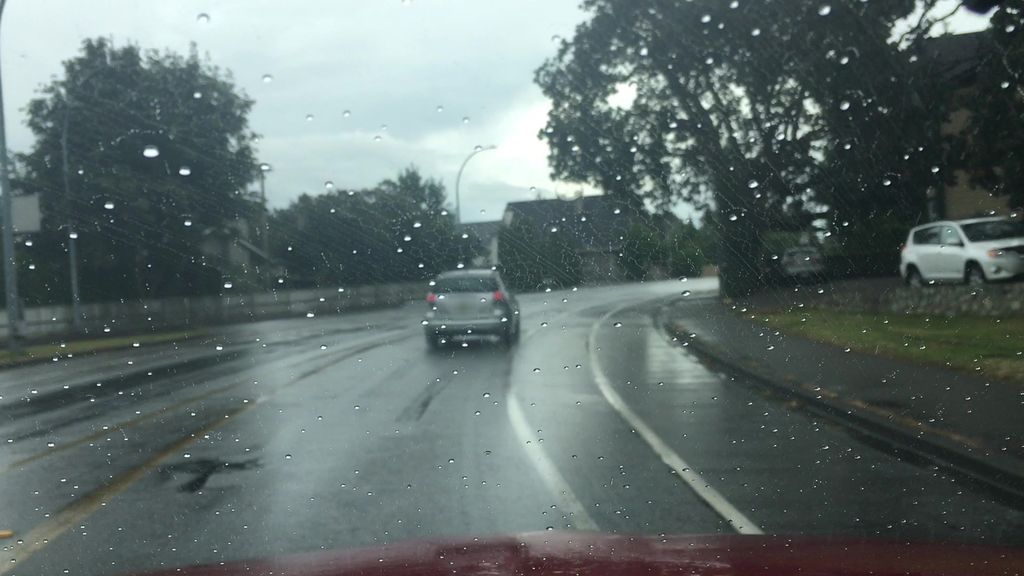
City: victoria